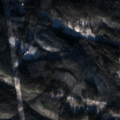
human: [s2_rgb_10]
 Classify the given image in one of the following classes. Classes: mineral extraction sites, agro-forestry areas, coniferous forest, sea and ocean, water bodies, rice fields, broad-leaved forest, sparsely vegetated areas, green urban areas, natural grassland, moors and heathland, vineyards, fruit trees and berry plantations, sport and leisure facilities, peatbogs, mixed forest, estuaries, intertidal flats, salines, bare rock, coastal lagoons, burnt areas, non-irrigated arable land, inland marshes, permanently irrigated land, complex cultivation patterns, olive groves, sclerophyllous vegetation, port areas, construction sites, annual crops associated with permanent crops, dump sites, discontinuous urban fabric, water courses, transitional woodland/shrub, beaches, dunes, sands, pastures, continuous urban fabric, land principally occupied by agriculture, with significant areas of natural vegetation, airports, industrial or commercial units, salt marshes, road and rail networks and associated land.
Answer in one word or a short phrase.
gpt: coniferous forest, mixed forest, transitional woodland/shrub